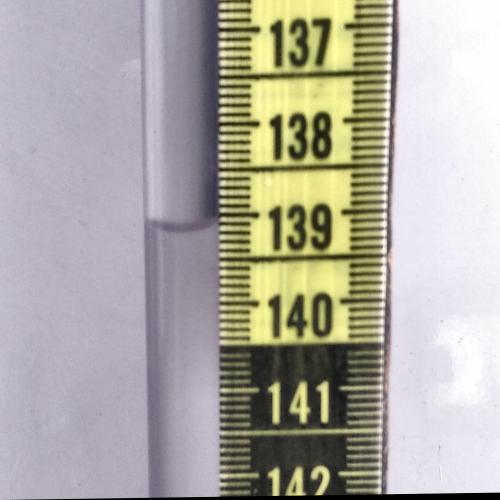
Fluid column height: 139.1 cm